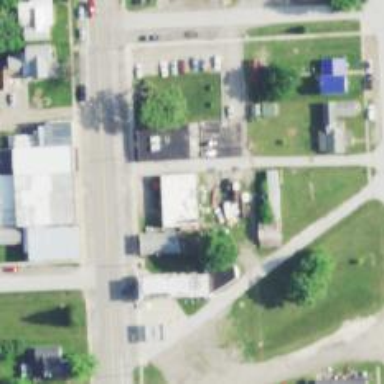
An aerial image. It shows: Alley classified as service road.